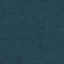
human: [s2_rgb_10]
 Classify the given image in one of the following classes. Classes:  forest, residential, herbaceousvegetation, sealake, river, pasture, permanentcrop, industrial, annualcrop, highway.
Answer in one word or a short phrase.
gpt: Forest